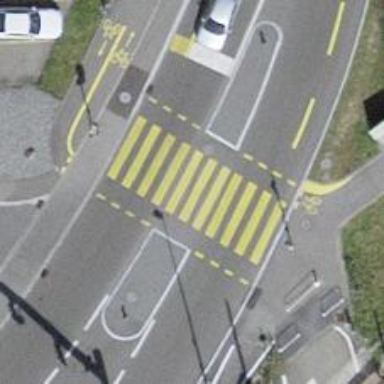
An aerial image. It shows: Road with traffic signals and crossing with traffic signal island.